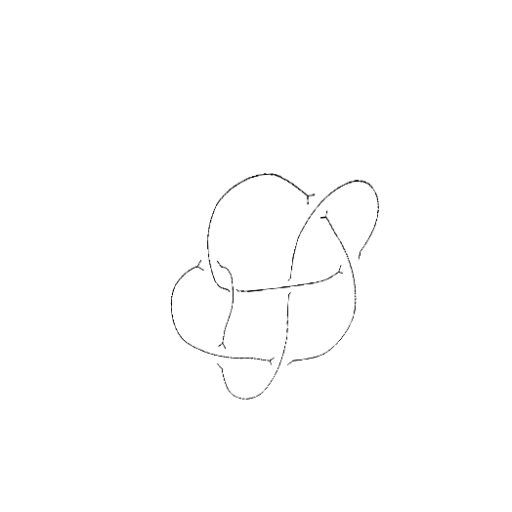
Crossing number: 7